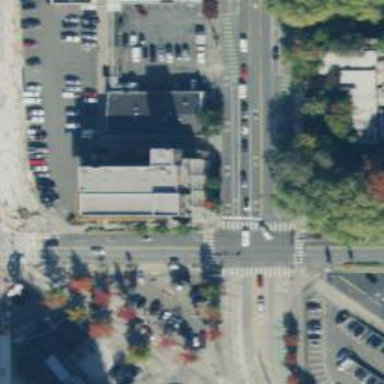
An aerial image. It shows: Primary highway with separate asphalt sidewalk.